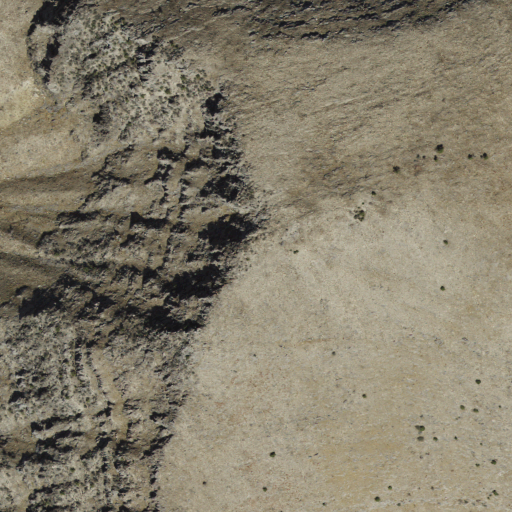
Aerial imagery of mountain in Utah named Craner Peak containing grassland, shrub, and evergreen forest